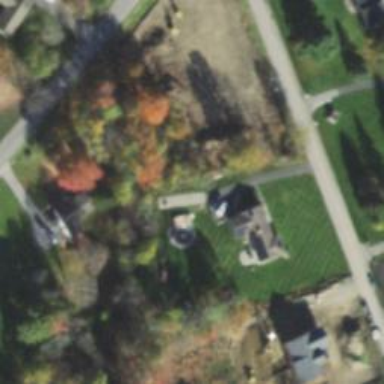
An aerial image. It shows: Driveway.